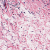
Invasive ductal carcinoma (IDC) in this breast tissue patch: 0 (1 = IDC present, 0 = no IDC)